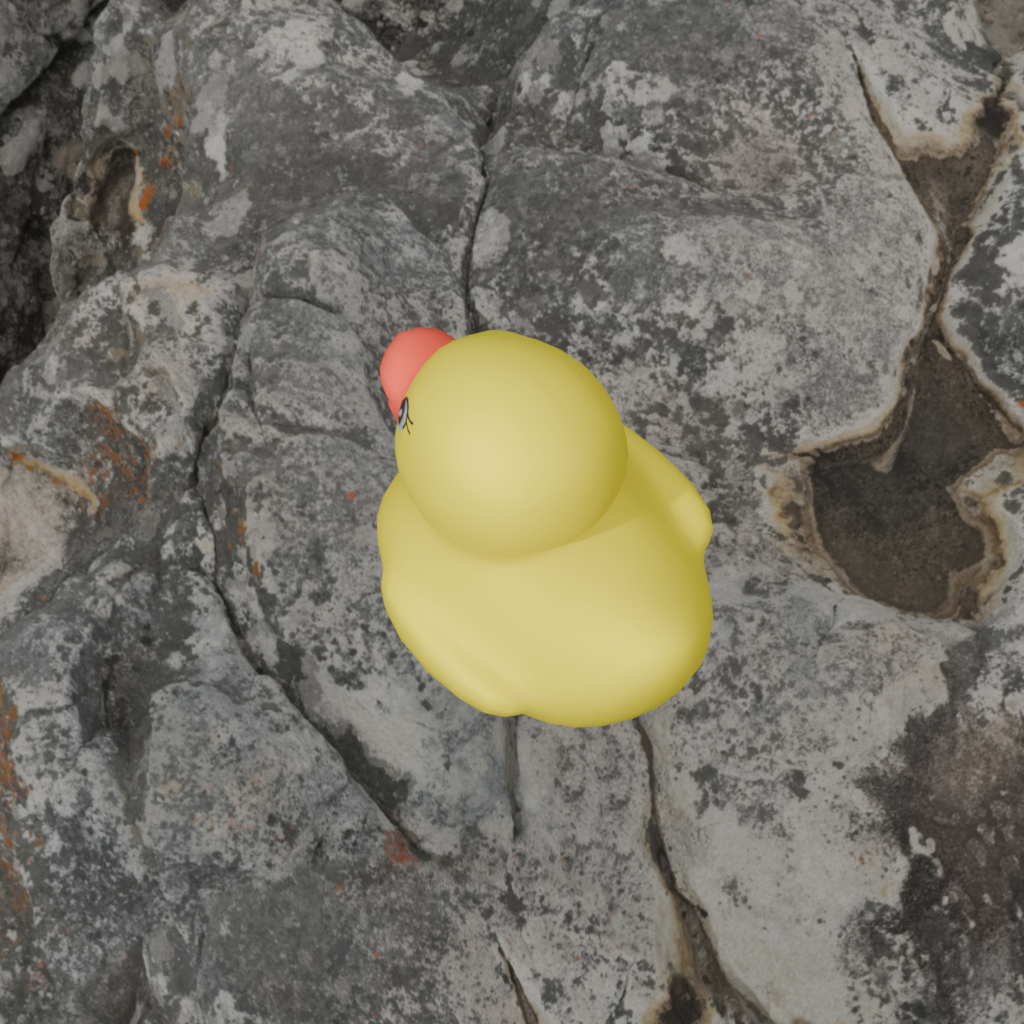
an image of a yellow rubber duck seen from <back_left_top> rocky landscape with a cloudy view of the sea.